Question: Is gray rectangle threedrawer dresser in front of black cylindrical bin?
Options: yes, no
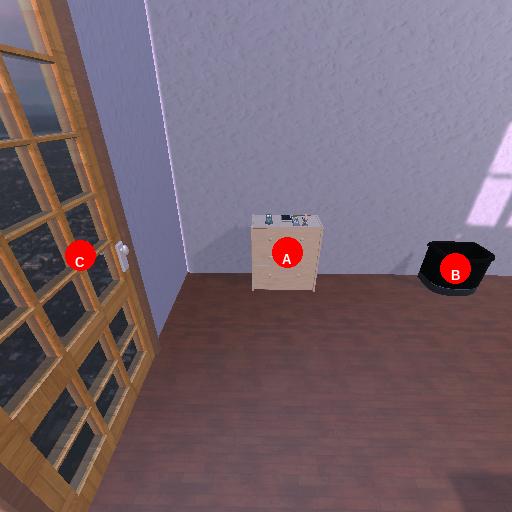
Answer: yes